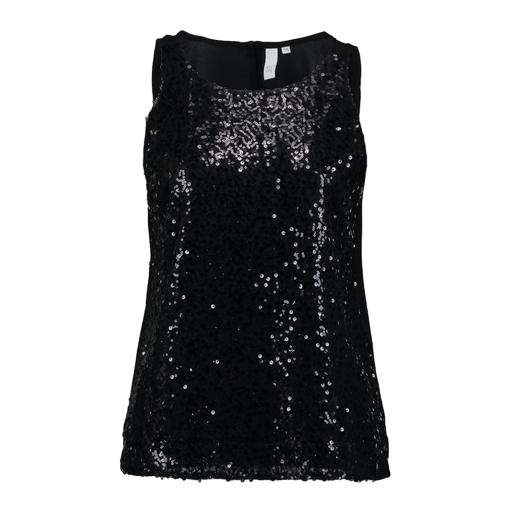
black sleeveless sequined top, black sequinned blouse, black sequin-embellished blouse, white background